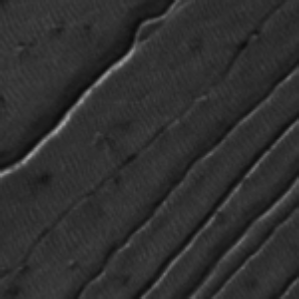
Label: frost